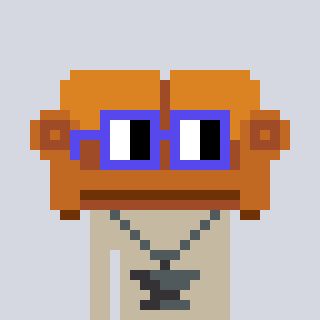
a pixel art character with square blue glasses, a couch-shaped head and a bege-colored body on a cool background